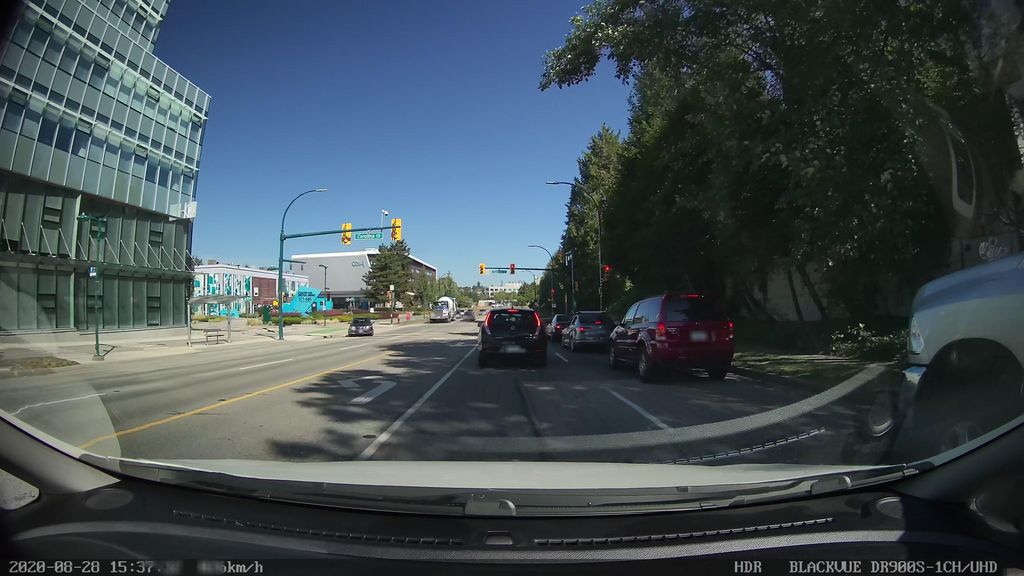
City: vancouver